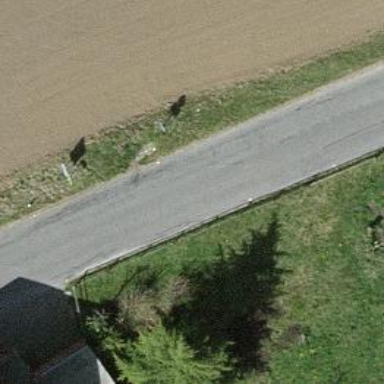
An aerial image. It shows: Tertiary road.